Question: I want to serialize a custom Java object, so I can use 'SharedPreferences' to store it and retreive it in another Activity. I don't need persistant storage, the 'SharedPreferences', I wipe them when my application is closed. I'm currently using GSON for this, but it doesn't seem to work well with Android's SparseArray type.
My objects:
'''
public class PartProfile {
private int gameId;
// Some more primitives
private SparseArray<Part> installedParts = new SparseArray<Part>();
// ...
}
public class Part {
private String partName;
// More primitives
}
'''
Serialization:
'''
Type genericType = new TypeToken<PartProfile>() {}.getType();
String serializedProfile = Helpers.serializeWithJSON(installedParts, genericType);
preferences.edit().putString("Parts", serializedProfile).commit();
'''
serializeWithJSON():
'''
public static String serializeWithJSON(Object o, Type genericType) {
Gson gson = new Gson();
return gson.toJson(o, genericType);
}
'''
Deserialization:
'''
Type genericType = new TypeToken<PartProfile>() {}.getType();
PartProfile parts = gson.fromJson(preferences.getString("Parts", "PARTS_ERROR"), genericType);
SparseArray<Part> retreivedParts = parts.getInstalledParts();
int key;
for (int i = 0; i < retreivedParts.size(); i++) {
key = retreivedParts.keyAt(i);
// Exception here:
Part part = retreivedParts.get(key);
// ...
}
'''
Exception:
'''
java.lang.ClassCastException: com.google.gson.internal.LinkedTreeMap cannot be cast to com.mypackage.objects.Part
'''
I don't understand why Gson wants to cast a 'LinkedTreeMap' to my object, I never use one in my entire program. I used to have a 'HashMap<Integer,Part>' before I switched to the 'SparseArray<Part>', and never had issues with that. Are SparseArrays not supported by Gson, or is there an error on my side?
Edit: It seems that the SparseArray gets deserialized correctly, but not the objects inside. Instead of 'LinkedTreeMaps', these should be of type 'Part'.
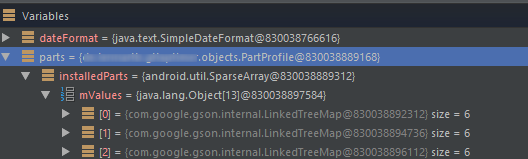
Answer: > It seems that the SparseArray gets deserialized correctly, but not the
objects inside. Instead of LinkedTreeMaps, these should be of type
Part.
Your observation is correct, since (not 'Part'), Gson won't have any clue to make Part as your object type. Hence it map your list as its infamous internal type 'LinkedTreeMap'.
To solve it, I think you won't be able to use 'SparseArray'... Or you may try 'retreivedParts.get(key).toString()', then use gson to parse the object again. But I don't think it's efficient to do that